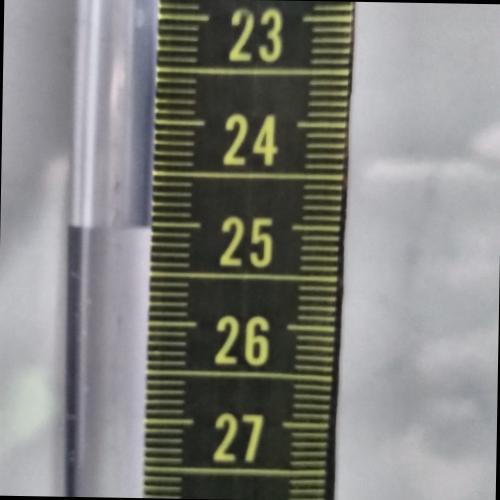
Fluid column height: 25.0 cm